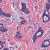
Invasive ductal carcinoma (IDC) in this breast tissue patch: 1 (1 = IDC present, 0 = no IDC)